Question: at API7 there I have the problem that if I select a row the background changes and not my selected row. Where is my mistake?
With my phone with Android 4 there is no problem with the color, whats wrong?
list_selector_flatcolor.xml:
'''
<selector xmlns:android="http://schemas.android.com/apk/res/android">
<item android:drawable="@color/list_row_default_bg" android:state_pressed="false" android:state_activated="true"/>
<item android:drawable="@color/list_row_pressed_bg" android:state_pressed="true"/>
<item android:drawable="@color/list_row_selected_bg" android:state_pressed="false" android:state_activated="true"/>
</selector>
'''
Layout with listview:
'''
<?xml version="1.0" encoding="utf-8"?>
<LinearLayout xmlns:android="http://schemas.android.com/apk/res/android"
android:layout_width="fill_parent"
android:layout_height="fill_parent"
android:orientation="vertical" >
<ListView
android:id="@+id/custom_list"
android:layout_width="fill_parent"
android:layout_height="wrap_content"
android:listSelector="@drawable/list_selector_flatcolor"
android:dividerHeight="1dp"/>
</LinearLayout>
'''
colors.xml:
'''
<?xml version="1.0" encoding="utf-8"?>
<resources>
<color name="text_color_default">#00000C</color>
<color name="text_color_inverse">#FFFFFF</color>
<color name="white">#FFFFFF</color>
<color name="list_row_default_bg">#ffd30210</color>
<color name="list_row_pressed_bg">#008cef</color>
<color name="list_row_selected_bg">#86d3f6</color>
</resources>
'''

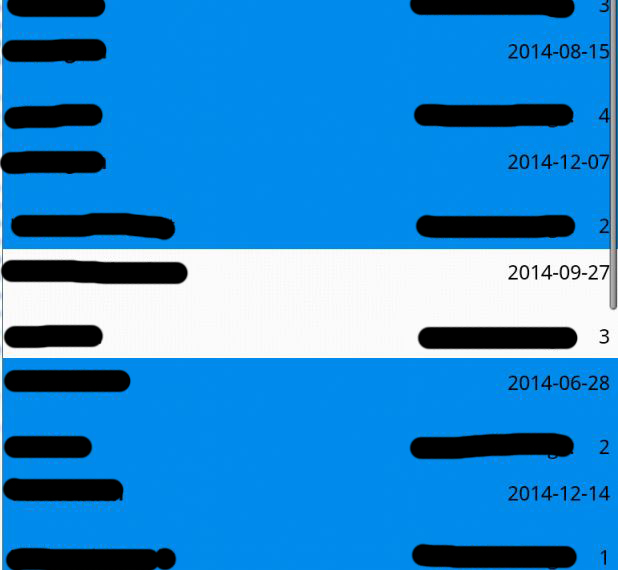
Answer: Try this 'selector.xml'. You need to add 'android:state_selected' state.
'''
<?xml version="1.0" encoding="utf-8"?>
<selector xmlns:android="http://schemas.android.com/apk/res/android">
<item
android:state_pressed="true"
android:drawable="@color/list_row_pressed_bg" />
<item
android:state_selected="true"
android:drawable="@color/list_row_selected_bg" />
<item
android:drawable="@color/list_row_default_bg" />
'''
And if you are used 'Custom Adapter' then you can set this selector as a 'Background' to your 'Custom Layout' like:
'''
android:background="@drawable/selector"
'''